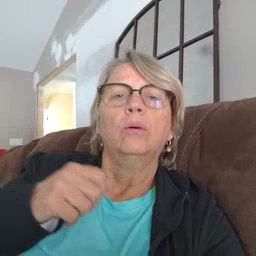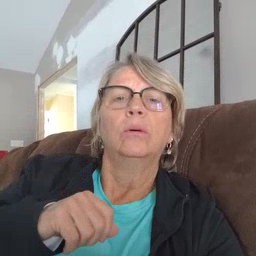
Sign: car